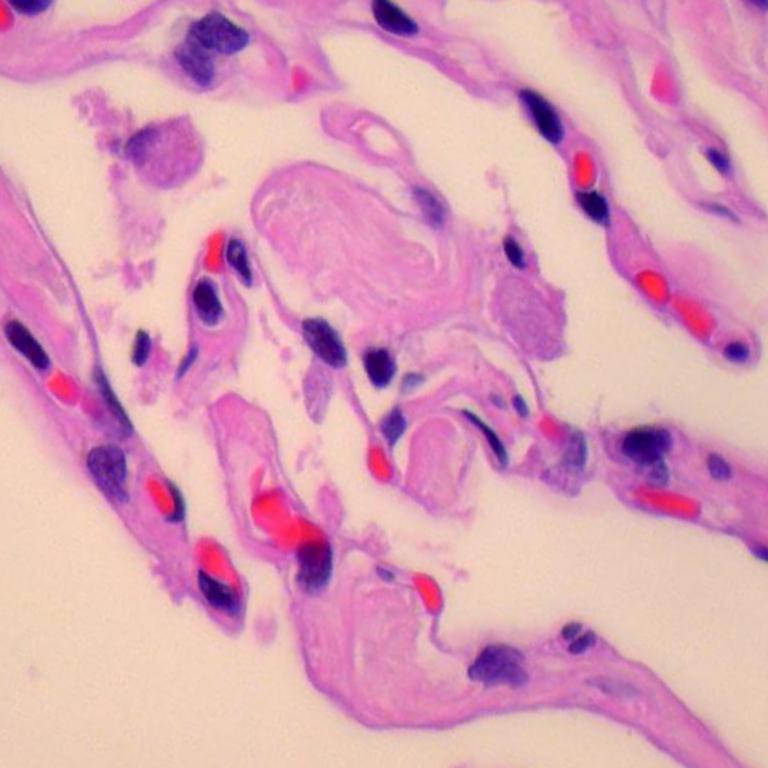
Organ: lung
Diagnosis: benign